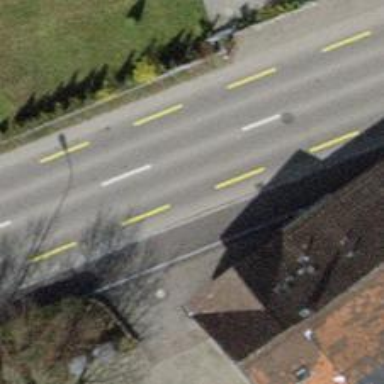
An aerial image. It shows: Crossing road.